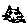
Label: cat